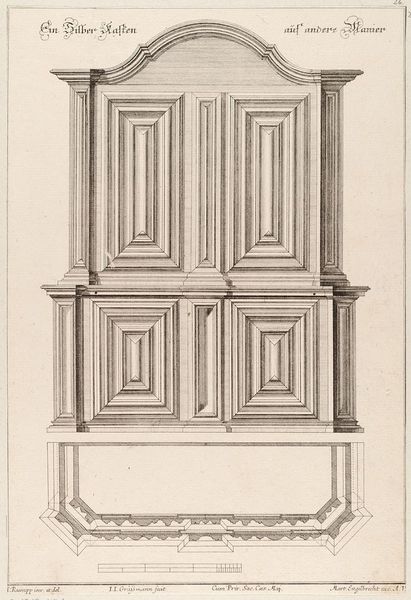
Titel: Querschnitt, Grund- und Aufriss eines Silberkastens
Künstler: Martin Engelbrecht
Standort: Hamburg
Institution: Museum für Kunst und Gewerbe Hamburg
Schlagwörter: holz, schwarz, skizze, säule, tür, zeichnung, muster, regal, architektur, silber, bild, schrank, grafik, graphik, fotografie, photographie, eckig, druck, druckgraphik, lithographie, druckgrafik, stich, graphisch, kasten, kunstgewerbe, quadrate, plan, bod, kupferstich, kunsthandwerk, viereck, quadratisch, grundriss, bord, anleitung, hausrat, reproduktionen, biöd, industriedesign, weisß, druckerzeugnisse, möbel, büffet, ornamentstich, vorlageblätter